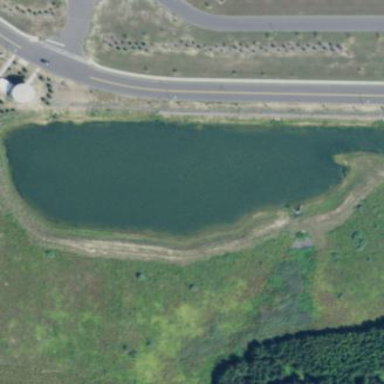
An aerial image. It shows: Retention basin filled with water.